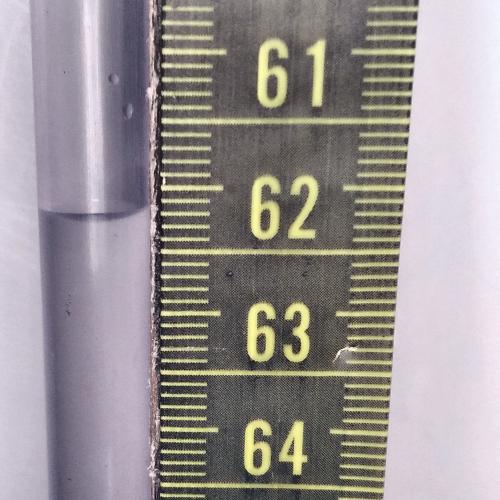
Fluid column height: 62.2 cm